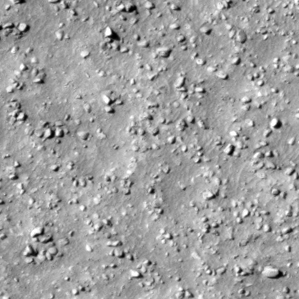
Label: non_frost